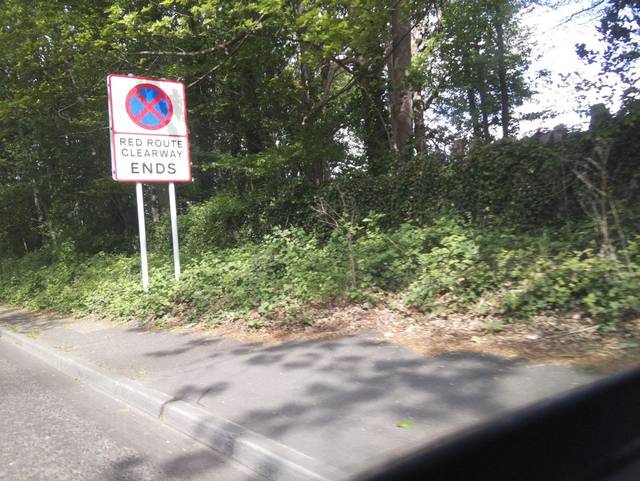
Region: United Kingdom
Coordinates: 51.455, -2.646